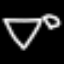
Label: diamond